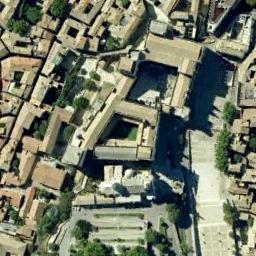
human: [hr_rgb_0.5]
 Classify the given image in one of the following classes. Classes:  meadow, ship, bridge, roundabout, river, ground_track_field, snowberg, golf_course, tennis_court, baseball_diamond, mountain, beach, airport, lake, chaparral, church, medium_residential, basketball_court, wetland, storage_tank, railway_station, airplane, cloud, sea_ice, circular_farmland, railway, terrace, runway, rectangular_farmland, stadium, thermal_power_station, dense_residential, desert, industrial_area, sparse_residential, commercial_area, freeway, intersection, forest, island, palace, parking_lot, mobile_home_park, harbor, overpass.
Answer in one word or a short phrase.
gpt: palace